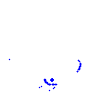
Particle: kaon